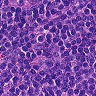
Metastatic tissue present: no